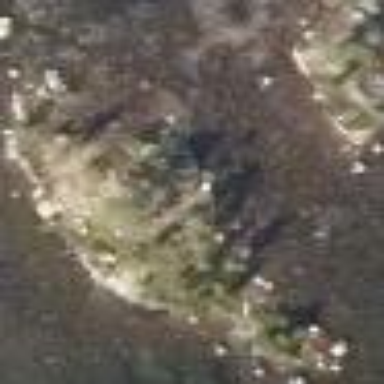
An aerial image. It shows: Islet.